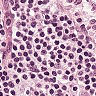
Metastatic tissue present: no